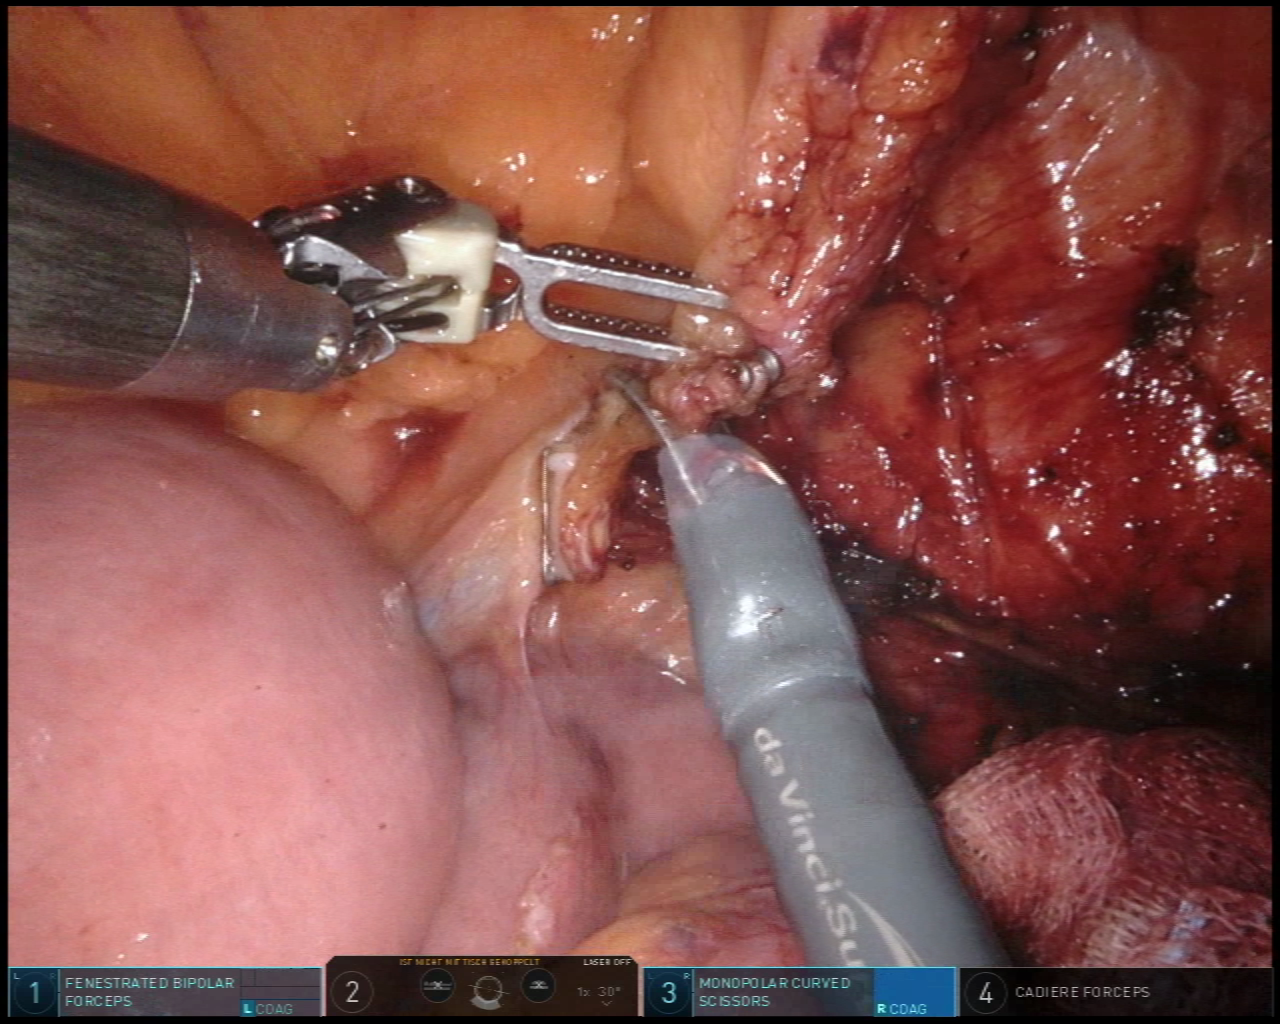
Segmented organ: small_intestine
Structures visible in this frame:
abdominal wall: no
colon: no
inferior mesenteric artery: no
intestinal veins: yes
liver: no
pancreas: no
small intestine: yes
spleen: no
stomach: no
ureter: no
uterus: no
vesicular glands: no